Interaction volume radius: 5 \u00c5
Interaction volume height: 10 \u00c5
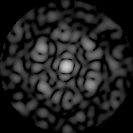
Disorder parameter: 0.6188